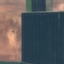
Land use / land cover: AnnualCrop